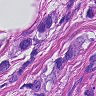
Metastatic tissue present: yes